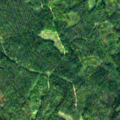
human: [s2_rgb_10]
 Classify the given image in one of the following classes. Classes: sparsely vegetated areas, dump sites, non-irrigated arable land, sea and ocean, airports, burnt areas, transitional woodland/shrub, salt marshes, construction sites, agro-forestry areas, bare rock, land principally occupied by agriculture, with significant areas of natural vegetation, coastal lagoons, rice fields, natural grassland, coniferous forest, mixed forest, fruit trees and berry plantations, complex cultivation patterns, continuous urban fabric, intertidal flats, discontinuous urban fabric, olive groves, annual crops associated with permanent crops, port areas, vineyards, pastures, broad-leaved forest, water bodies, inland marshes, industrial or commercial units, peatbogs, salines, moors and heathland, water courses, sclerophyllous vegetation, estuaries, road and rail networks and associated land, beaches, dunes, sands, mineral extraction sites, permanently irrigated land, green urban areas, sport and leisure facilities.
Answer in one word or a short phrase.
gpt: coniferous forest, mixed forest